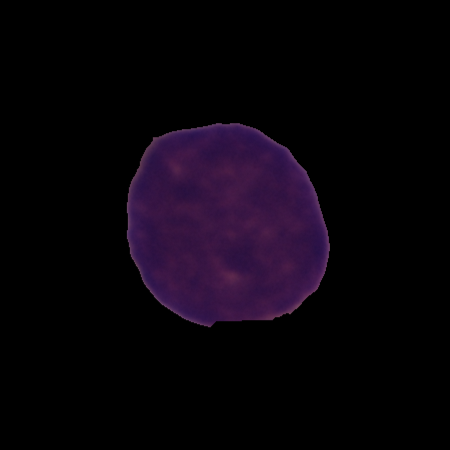
Label: cancer